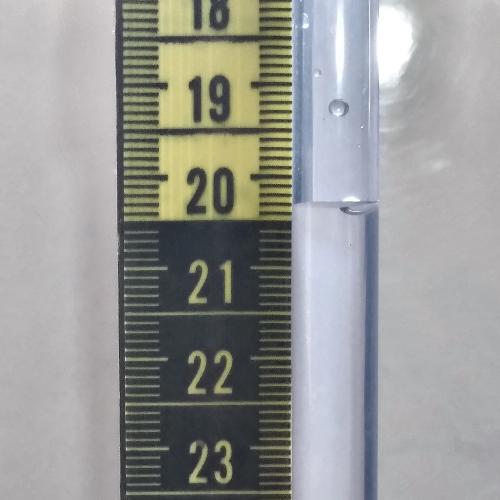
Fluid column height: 20.3 cm